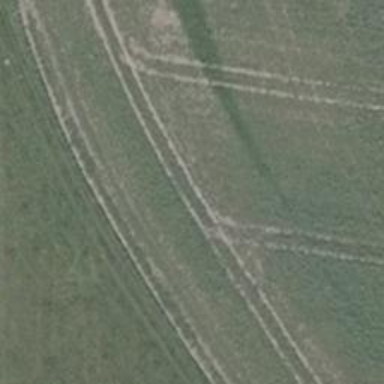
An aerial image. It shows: Track with grass surface. The track type is grade3.